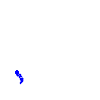
Particle: proton